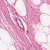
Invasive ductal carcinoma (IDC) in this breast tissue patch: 0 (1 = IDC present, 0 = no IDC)